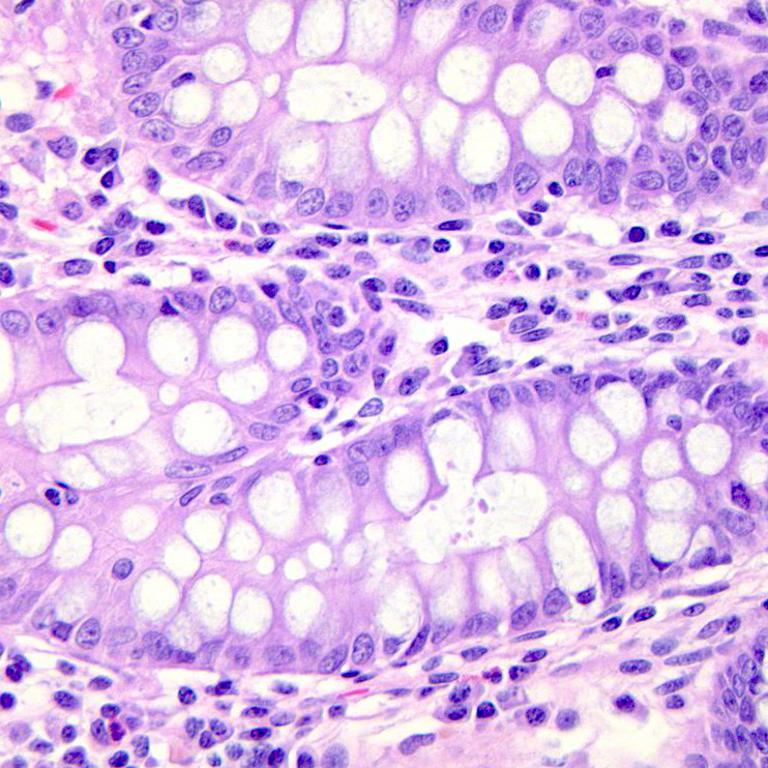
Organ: colon
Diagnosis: benign